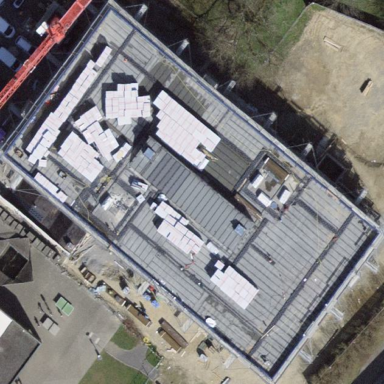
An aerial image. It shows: School building.